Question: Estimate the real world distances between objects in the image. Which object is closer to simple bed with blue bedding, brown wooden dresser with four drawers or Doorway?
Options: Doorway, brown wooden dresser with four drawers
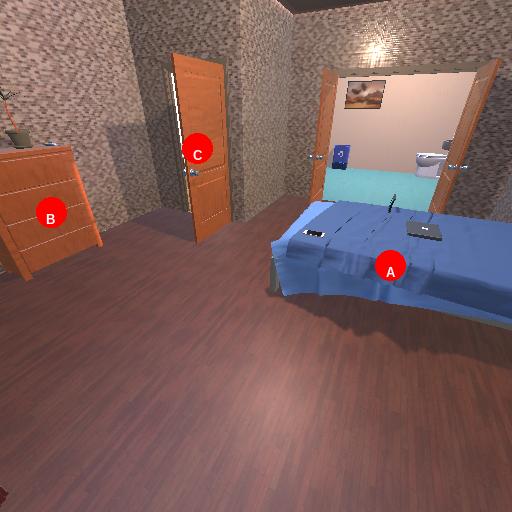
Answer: Doorway